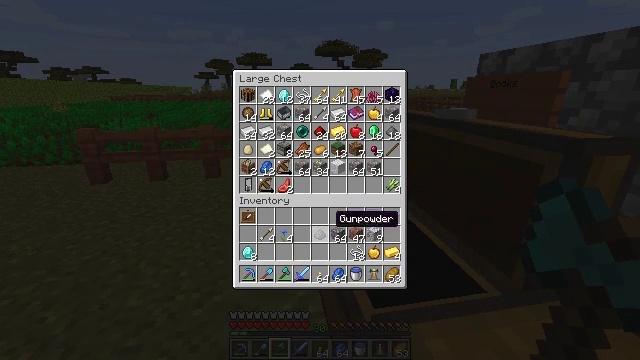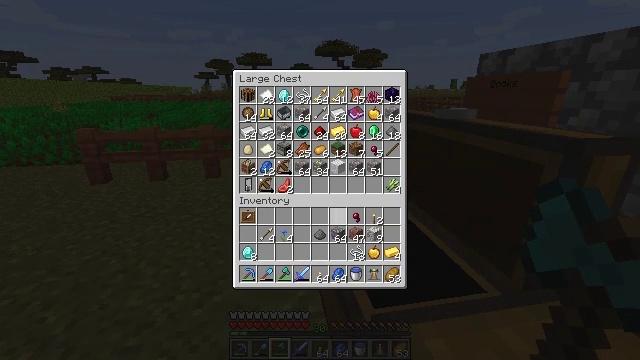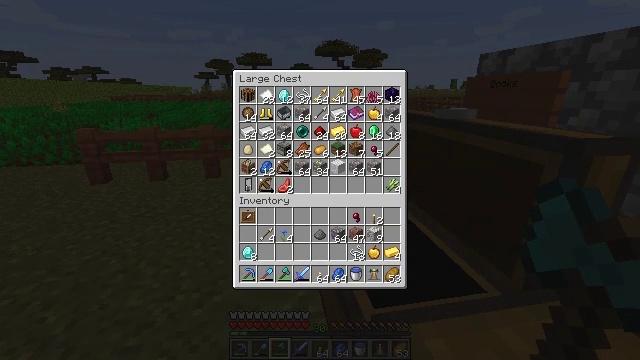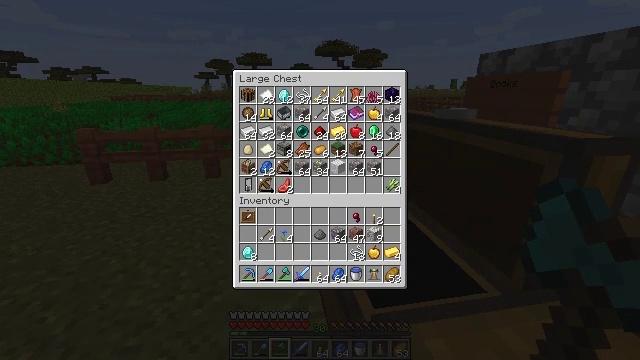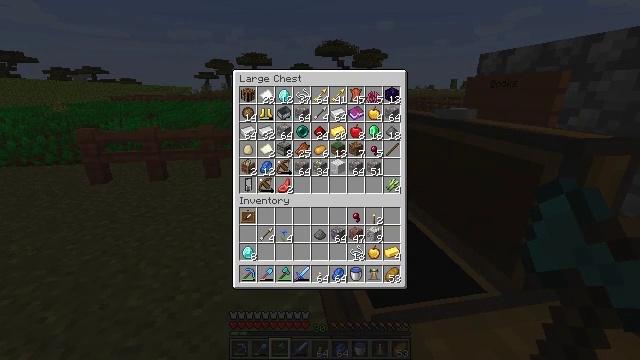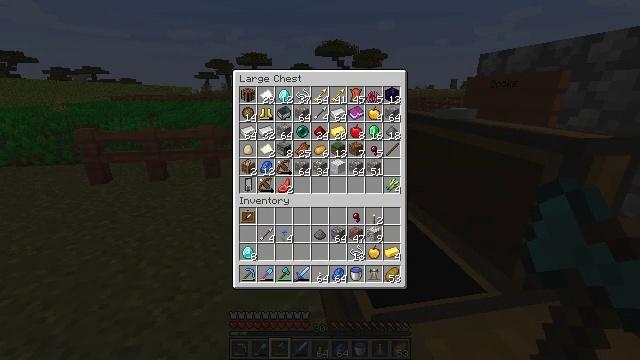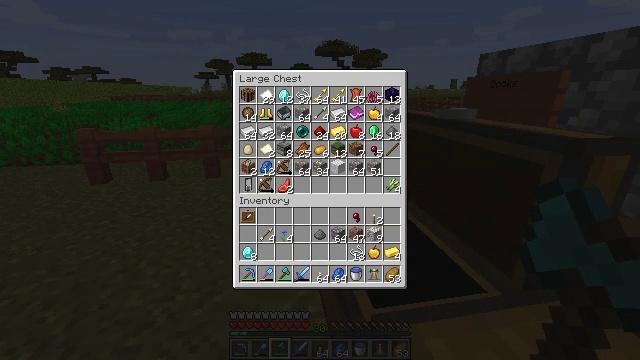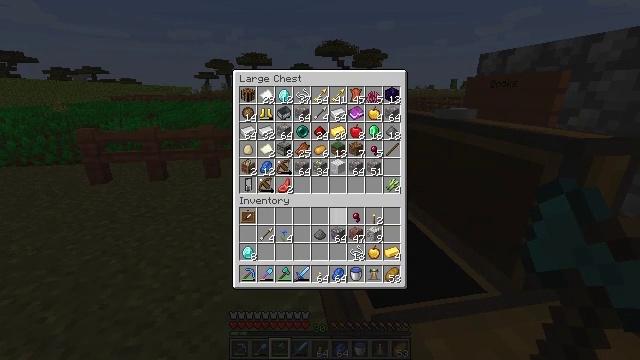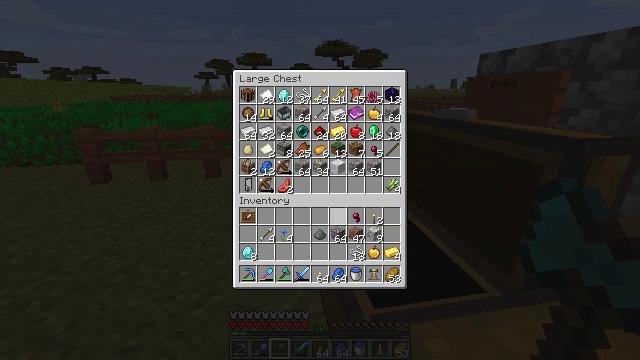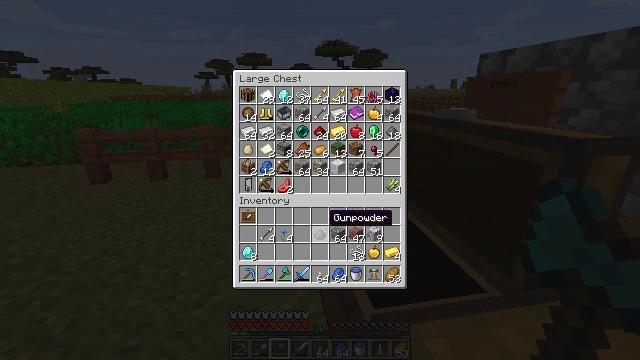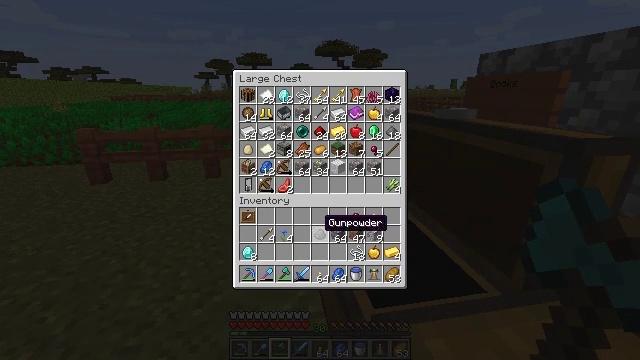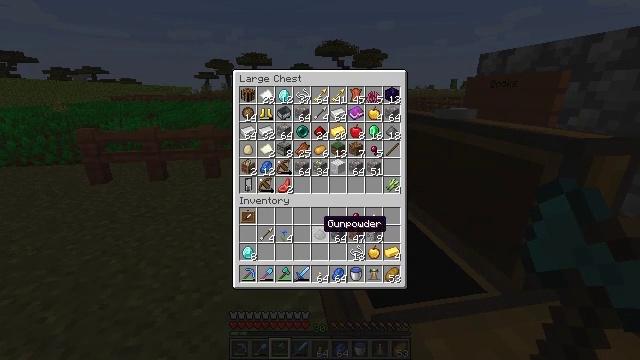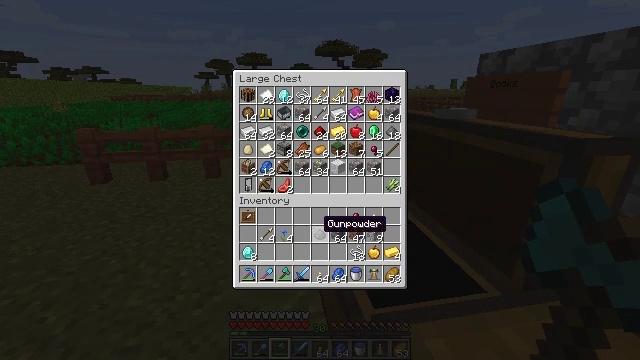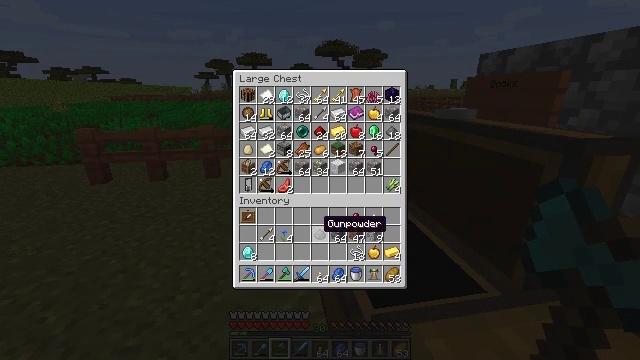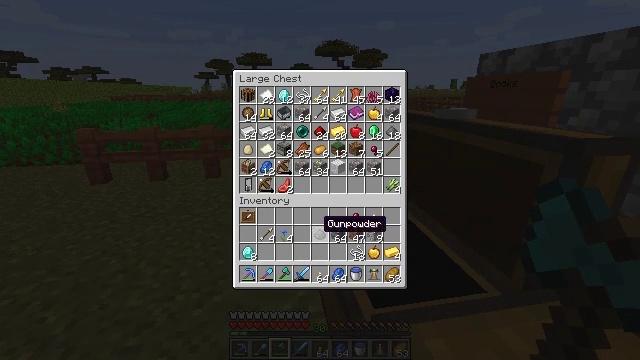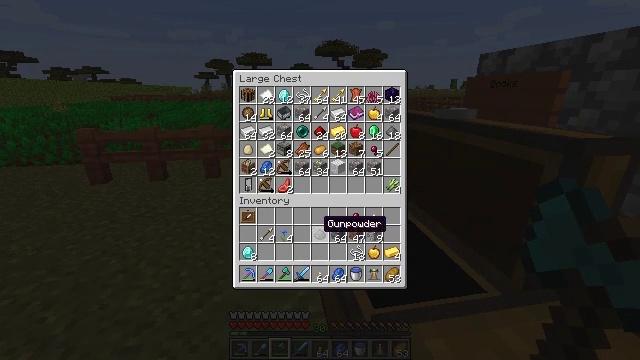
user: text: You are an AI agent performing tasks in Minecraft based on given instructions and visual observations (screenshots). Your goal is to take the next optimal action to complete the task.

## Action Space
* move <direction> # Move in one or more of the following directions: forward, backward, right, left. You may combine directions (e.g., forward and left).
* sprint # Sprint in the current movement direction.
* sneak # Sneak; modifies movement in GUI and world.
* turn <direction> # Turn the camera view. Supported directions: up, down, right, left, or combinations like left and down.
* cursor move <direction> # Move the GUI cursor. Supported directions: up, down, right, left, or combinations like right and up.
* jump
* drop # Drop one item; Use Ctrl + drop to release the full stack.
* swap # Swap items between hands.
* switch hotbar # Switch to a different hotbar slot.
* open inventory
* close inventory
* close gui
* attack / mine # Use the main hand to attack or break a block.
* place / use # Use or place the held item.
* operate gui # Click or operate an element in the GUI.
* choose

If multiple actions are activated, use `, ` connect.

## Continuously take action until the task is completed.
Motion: motion action
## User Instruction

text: Create a diamond hoe using diamonds and sticks.
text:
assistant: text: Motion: sneak, cursor move right and up
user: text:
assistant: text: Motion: sneak, cursor move up
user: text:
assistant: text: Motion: sneak
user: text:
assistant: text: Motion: sneak
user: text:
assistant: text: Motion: sneak
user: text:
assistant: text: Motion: sneak
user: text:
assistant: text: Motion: sneak
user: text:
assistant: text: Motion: sneak, cursor move left and down
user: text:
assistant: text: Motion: sneak, cursor move left
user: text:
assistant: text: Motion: sneak
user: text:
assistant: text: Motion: sneak
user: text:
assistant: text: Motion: sneak
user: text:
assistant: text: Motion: sneak
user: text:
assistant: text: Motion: sneak
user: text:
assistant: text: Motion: sneak
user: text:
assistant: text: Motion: sneak
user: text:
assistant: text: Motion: sneak, choose
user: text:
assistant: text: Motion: sneak, choose
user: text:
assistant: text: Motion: sneak, choose
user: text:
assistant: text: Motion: sneak, choose
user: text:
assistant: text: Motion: sneak, cursor move right
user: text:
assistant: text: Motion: sneak, cursor move right
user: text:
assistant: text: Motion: sneak, cursor move right
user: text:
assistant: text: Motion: sneak
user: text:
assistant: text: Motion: sneak
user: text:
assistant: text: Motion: sneak
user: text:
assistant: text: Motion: sneak
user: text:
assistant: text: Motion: sneak, choose
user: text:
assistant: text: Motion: sneak, choose
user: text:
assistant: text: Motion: sneak, choose